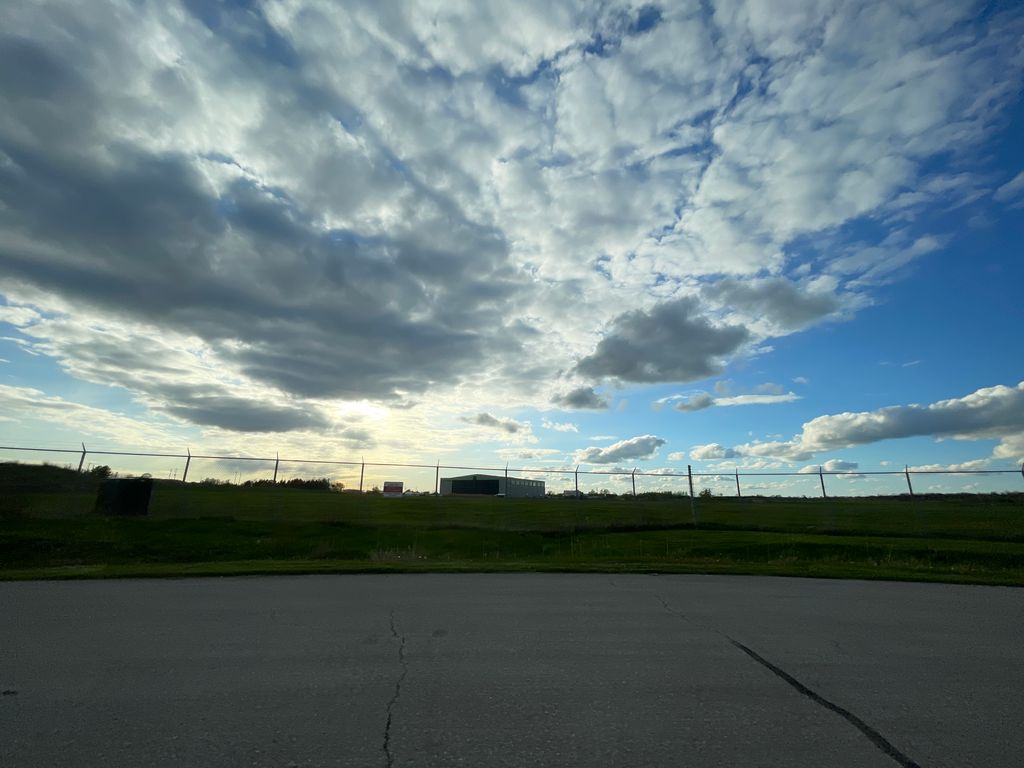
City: kitchener-waterloo